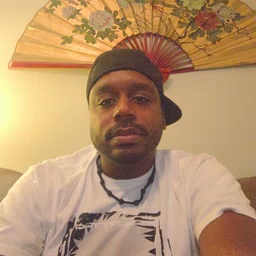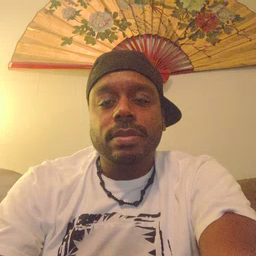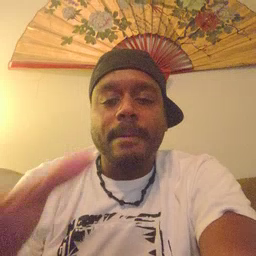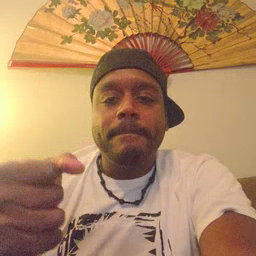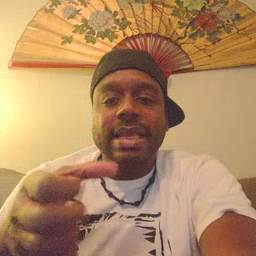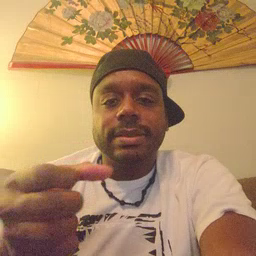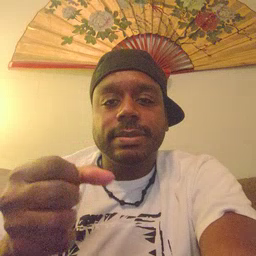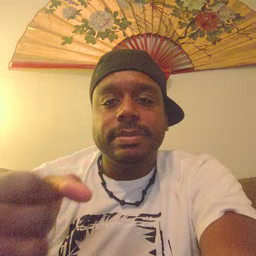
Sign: milk